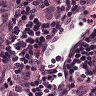
Metastatic tissue present: yes